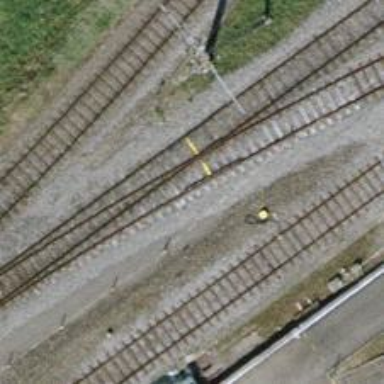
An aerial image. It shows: Railway yard with one track. The railway is electrified with contact line.